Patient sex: M
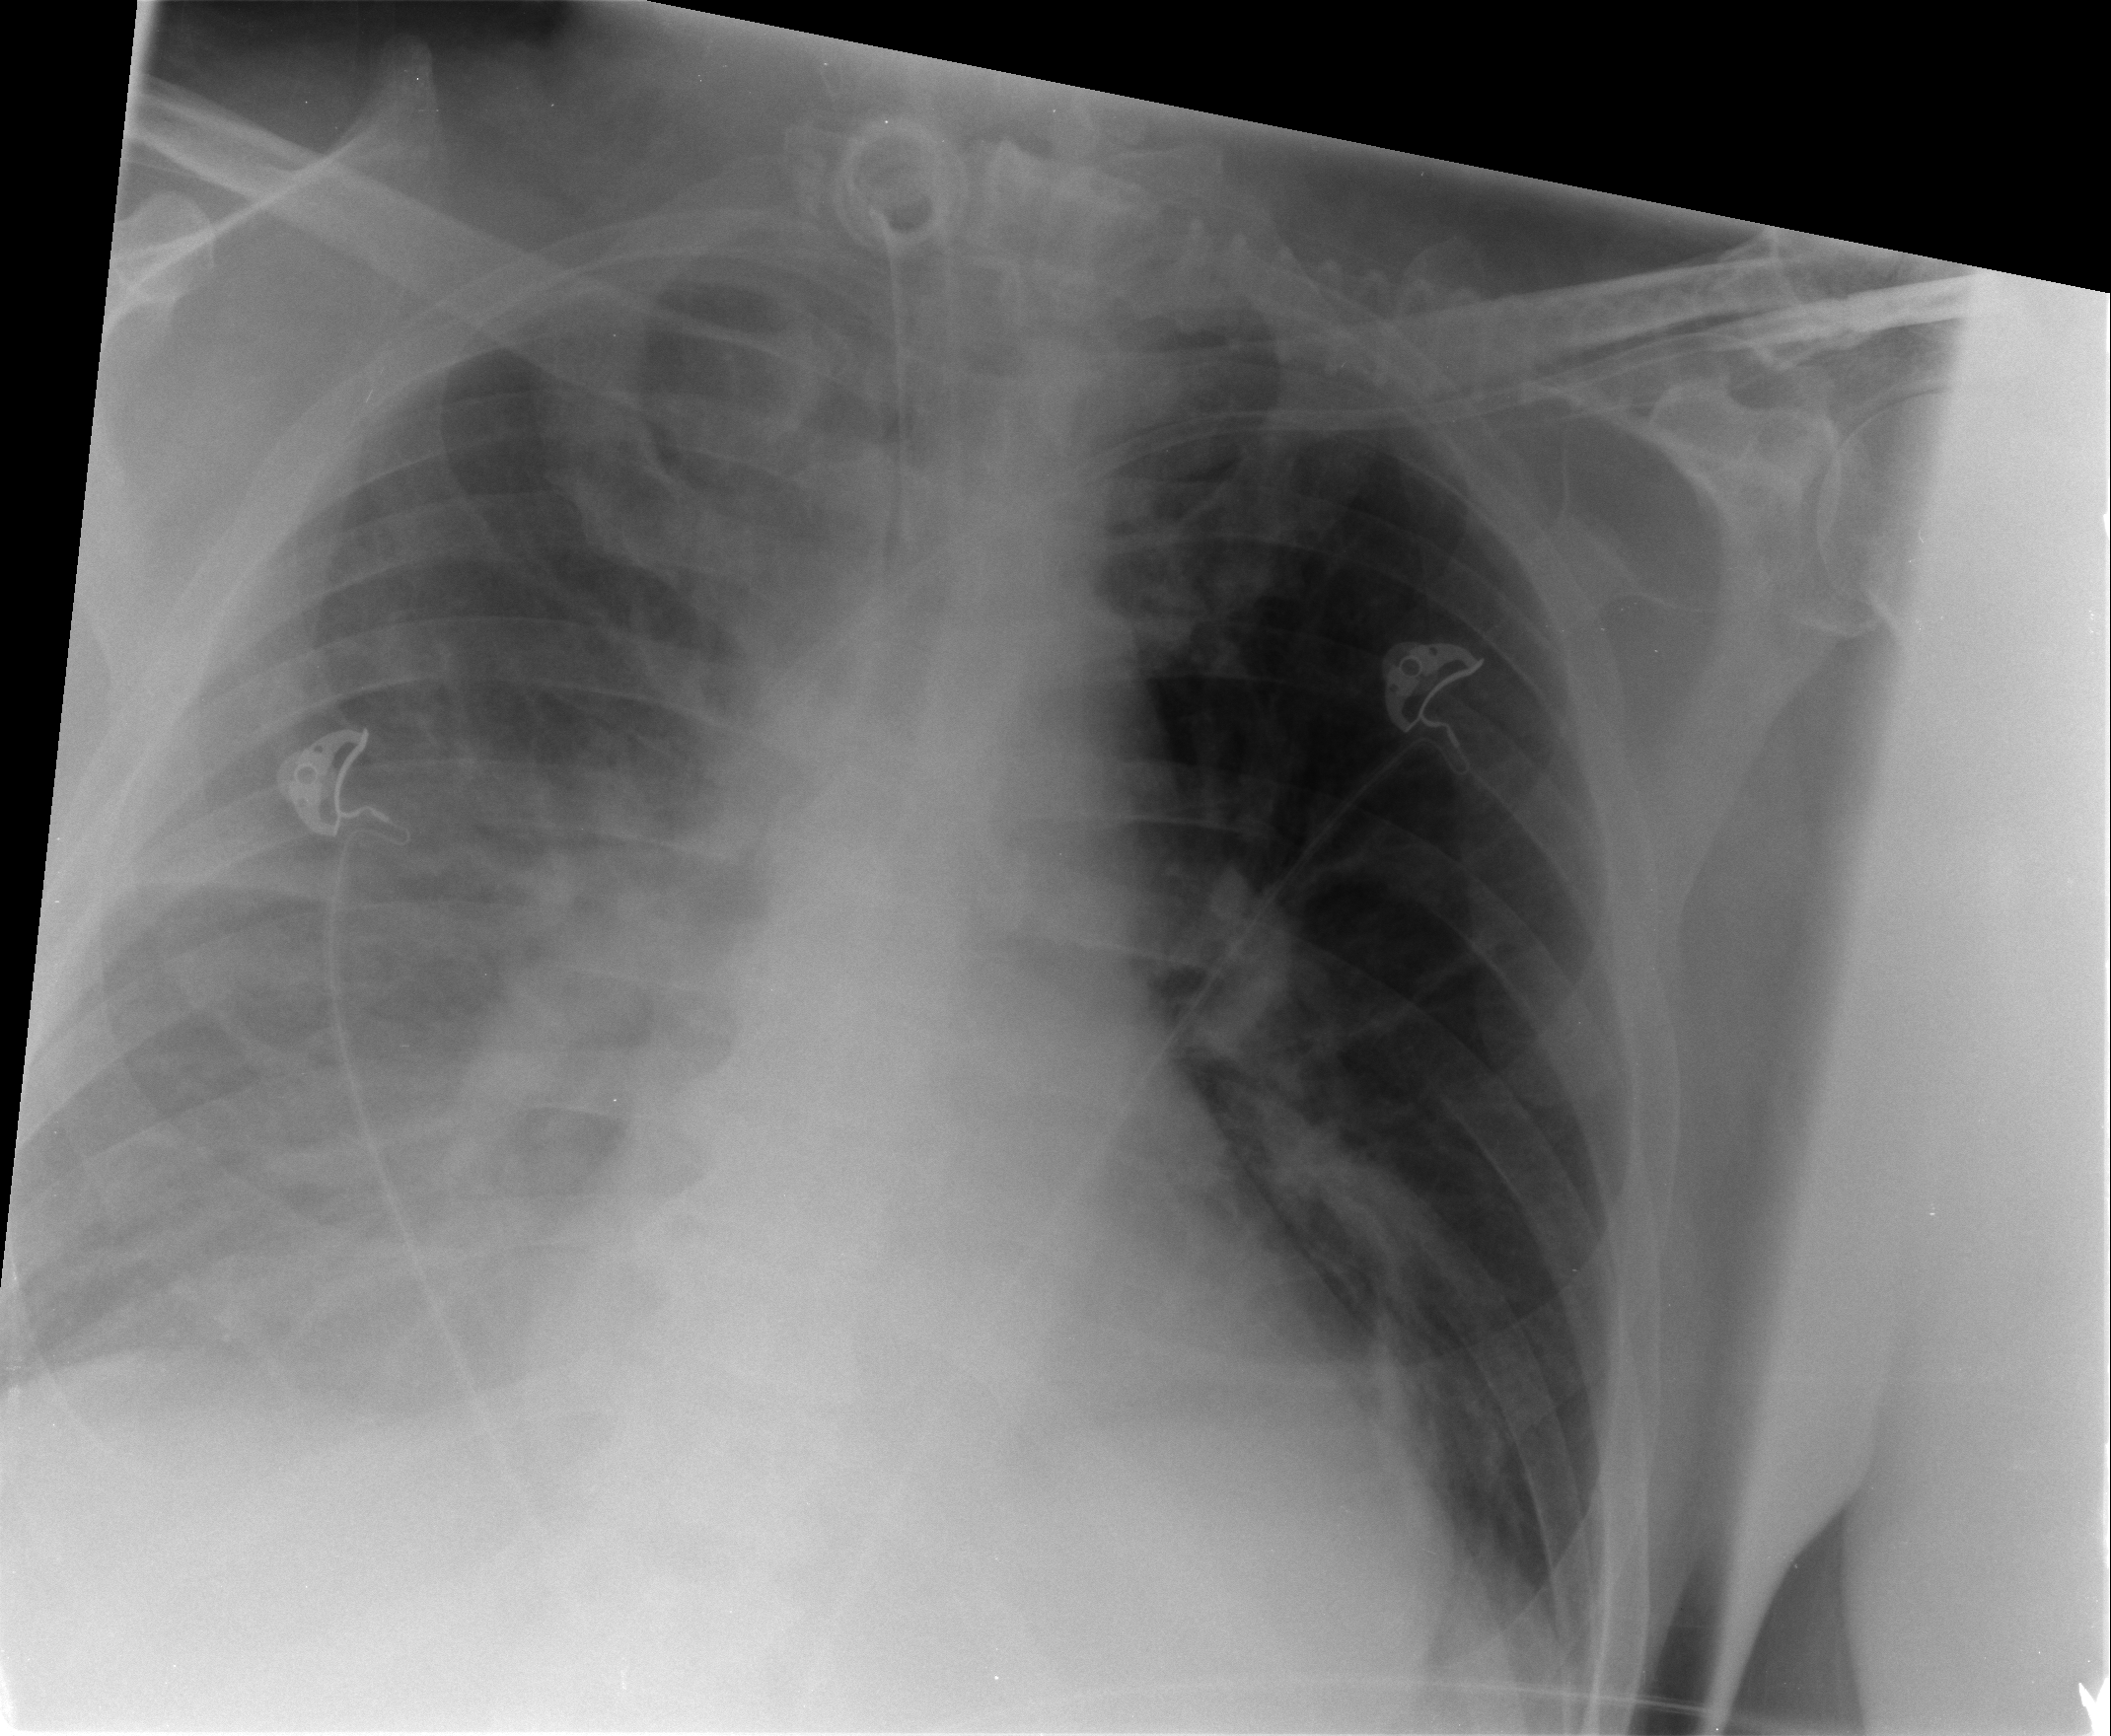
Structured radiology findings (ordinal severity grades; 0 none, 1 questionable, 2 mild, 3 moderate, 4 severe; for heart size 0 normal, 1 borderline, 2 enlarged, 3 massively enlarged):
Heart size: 2
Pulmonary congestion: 0
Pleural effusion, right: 3
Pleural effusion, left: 0
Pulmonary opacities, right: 0
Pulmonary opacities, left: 0
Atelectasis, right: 3
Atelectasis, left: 1